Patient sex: F
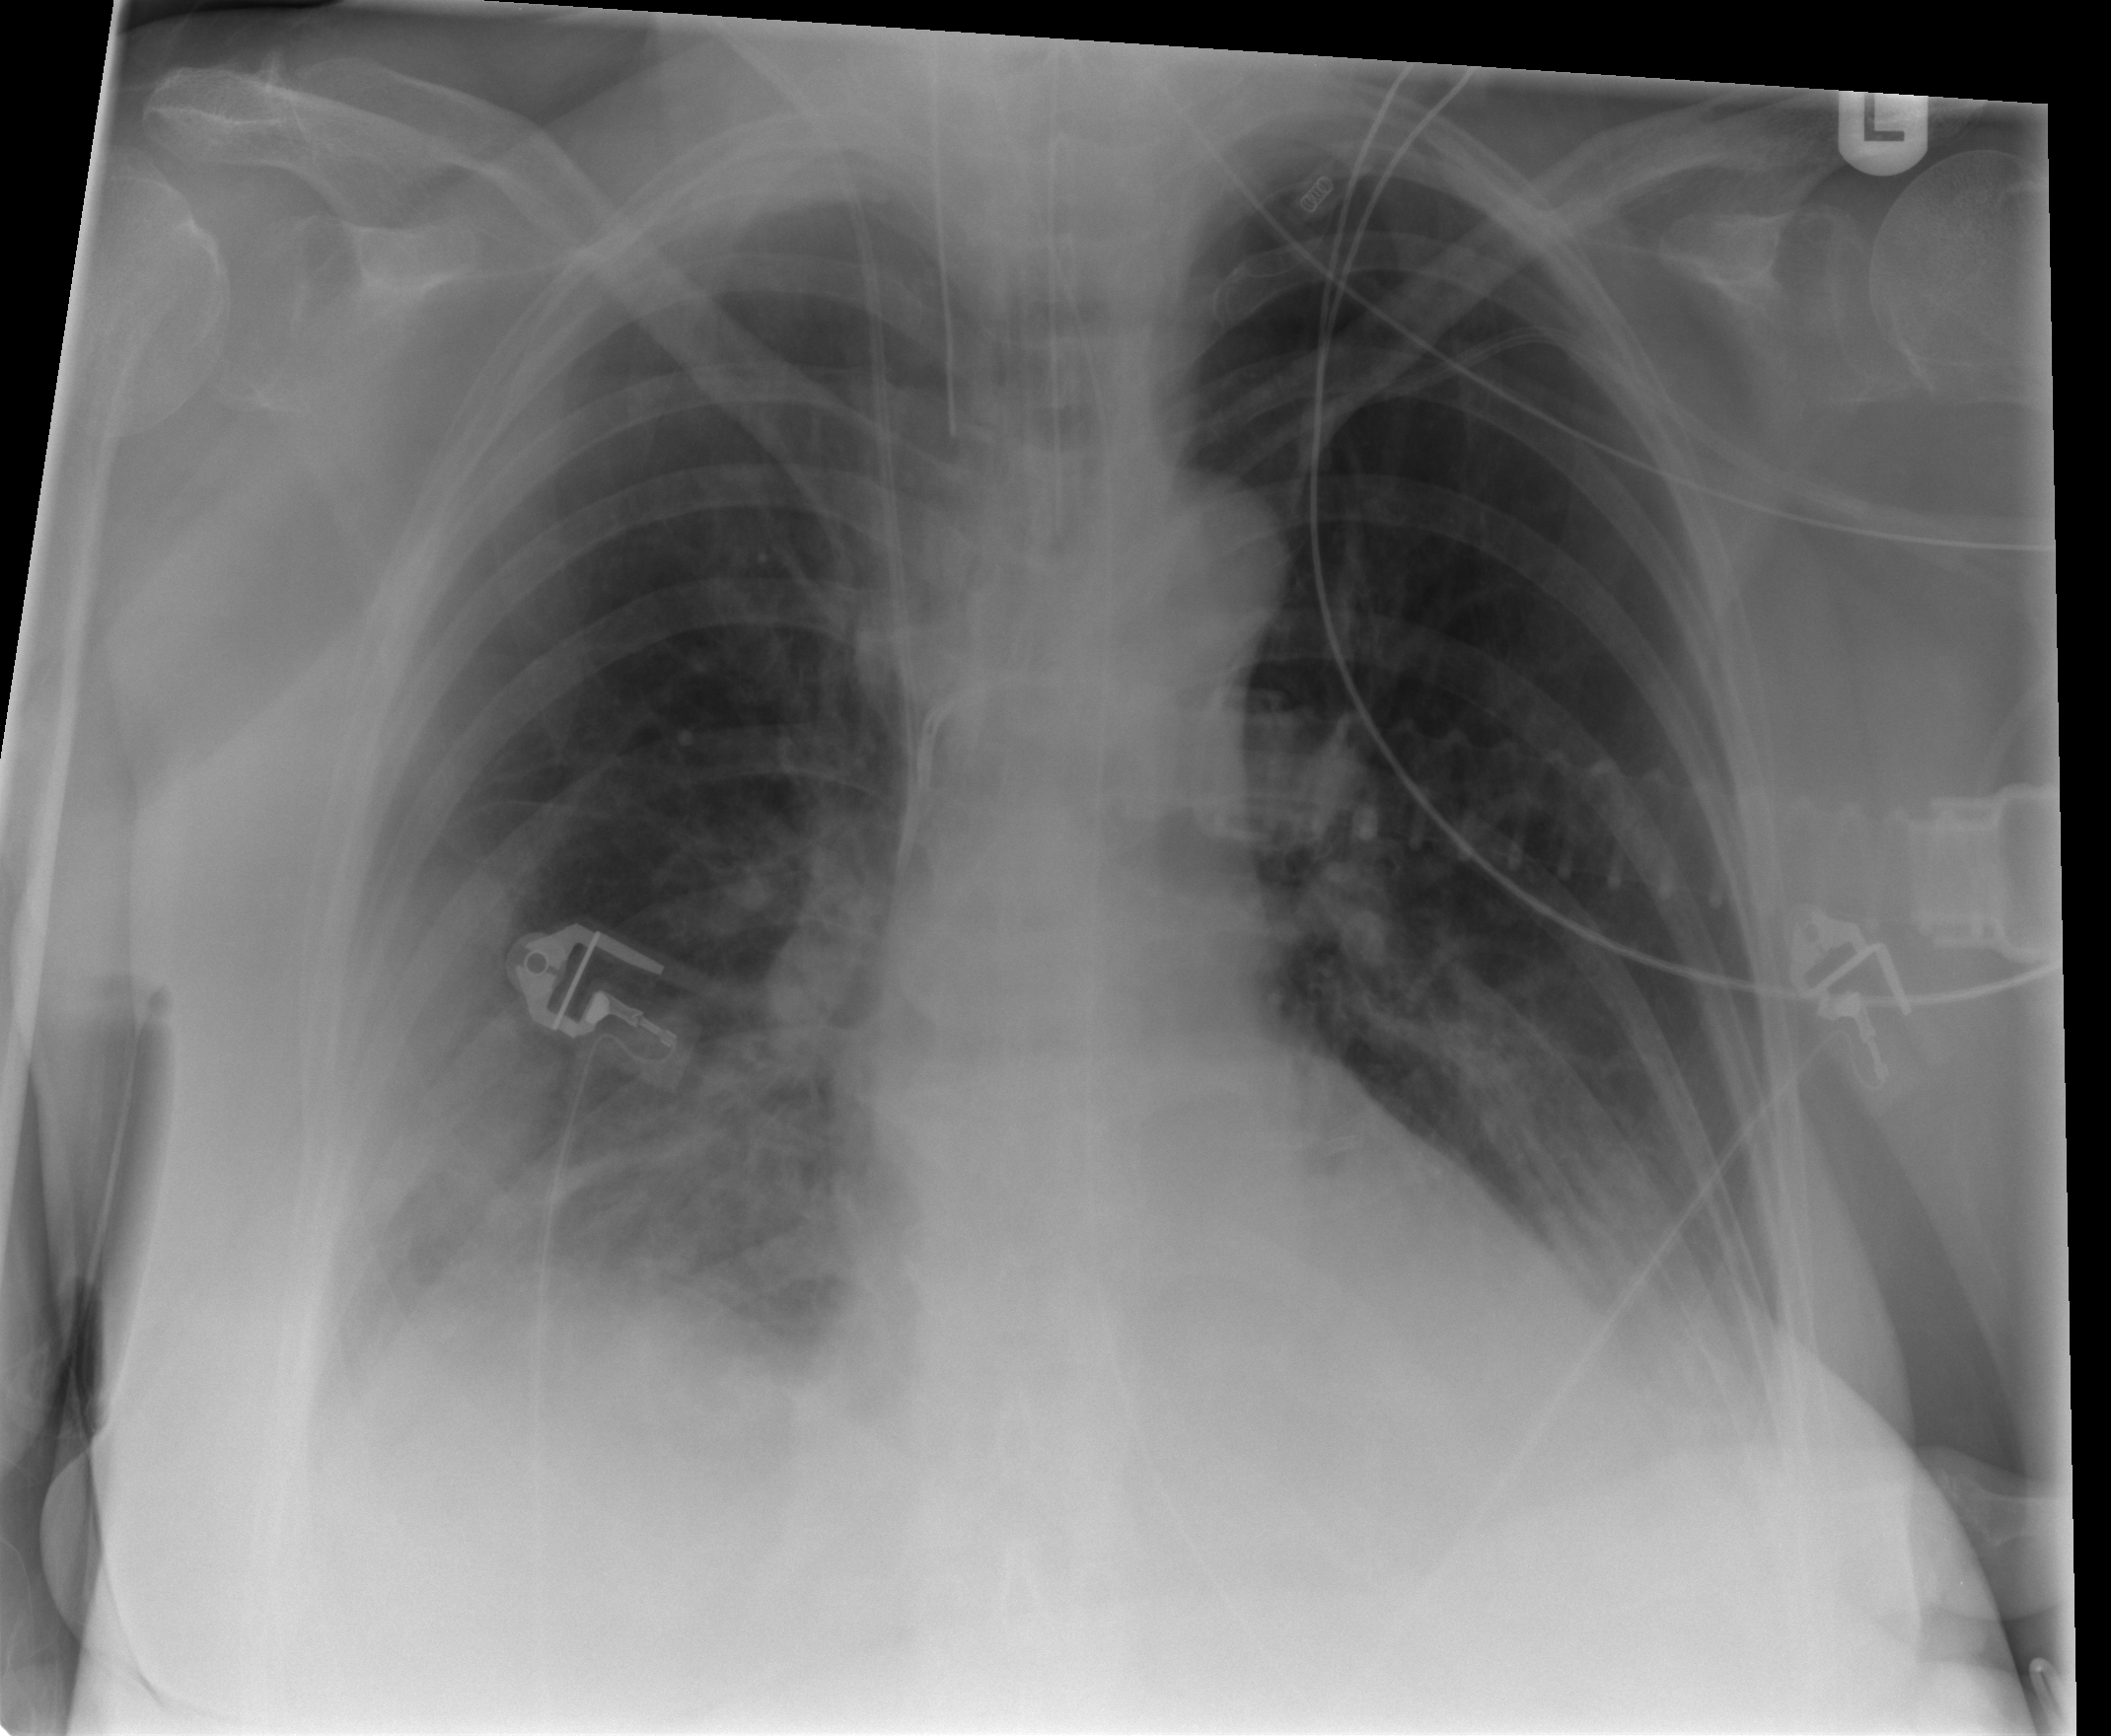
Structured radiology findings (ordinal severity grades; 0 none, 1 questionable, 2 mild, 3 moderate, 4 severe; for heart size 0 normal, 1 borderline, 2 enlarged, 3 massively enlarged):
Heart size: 0
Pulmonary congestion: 0
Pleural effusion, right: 2
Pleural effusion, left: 2
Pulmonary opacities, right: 2
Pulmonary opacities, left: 0
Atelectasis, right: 3
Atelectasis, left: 2